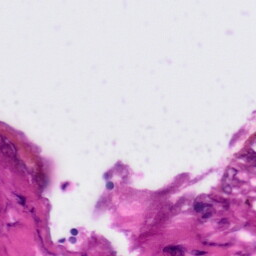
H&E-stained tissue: Tonsil